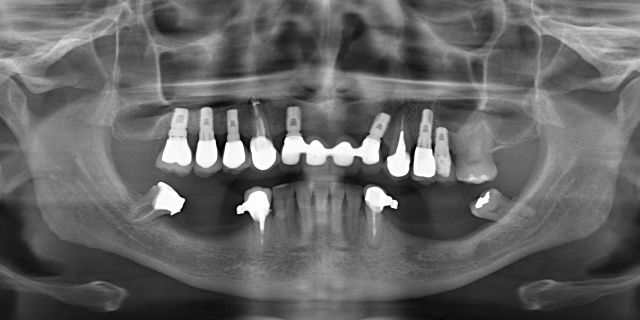
adult